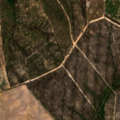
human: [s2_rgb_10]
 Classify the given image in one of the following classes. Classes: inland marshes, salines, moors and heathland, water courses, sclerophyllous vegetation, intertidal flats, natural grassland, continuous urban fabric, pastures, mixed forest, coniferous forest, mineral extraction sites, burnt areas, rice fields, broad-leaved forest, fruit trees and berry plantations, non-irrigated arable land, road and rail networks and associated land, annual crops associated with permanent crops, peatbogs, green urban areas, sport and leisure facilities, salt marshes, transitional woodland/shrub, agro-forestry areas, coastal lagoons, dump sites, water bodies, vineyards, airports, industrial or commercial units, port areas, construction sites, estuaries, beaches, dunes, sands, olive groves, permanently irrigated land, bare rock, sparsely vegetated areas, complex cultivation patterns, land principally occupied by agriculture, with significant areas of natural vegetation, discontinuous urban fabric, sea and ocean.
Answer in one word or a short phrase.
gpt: permanently irrigated land, agro-forestry areas, mixed forest, transitional woodland/shrub